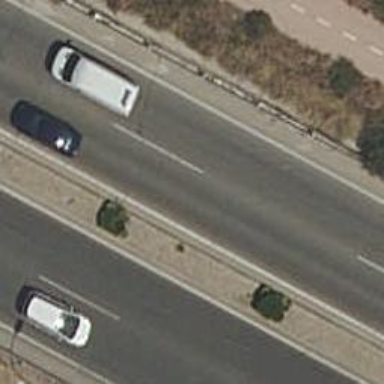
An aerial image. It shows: Road with traffic signals.